Field crop: maize
Growth stage: 1
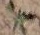
Species: atriplex